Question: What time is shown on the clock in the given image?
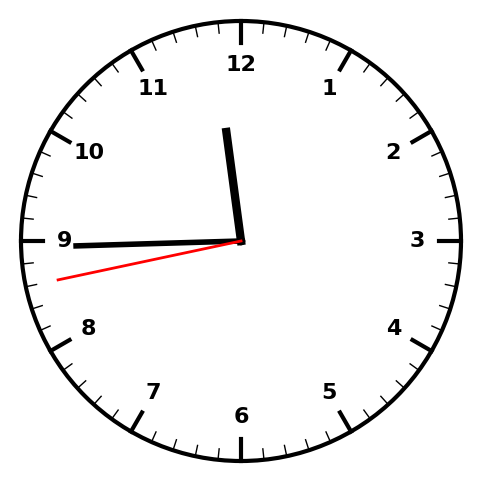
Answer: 11:44:43